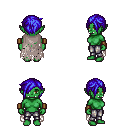
a pixel art fantasy rpg character, female body template, orc, green skin, gray tattered cape, metal pants, blue pixie cut hairstyle, leather bracers, four views (front, back, left, right), 2x2 character sprite sheet, small pixel art, hard edges, no anti-aliasing